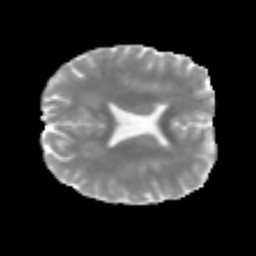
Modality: MD
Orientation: axial
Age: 27
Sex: male
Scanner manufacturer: siemens
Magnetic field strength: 3 T
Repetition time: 2.3 s
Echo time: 0.085 s